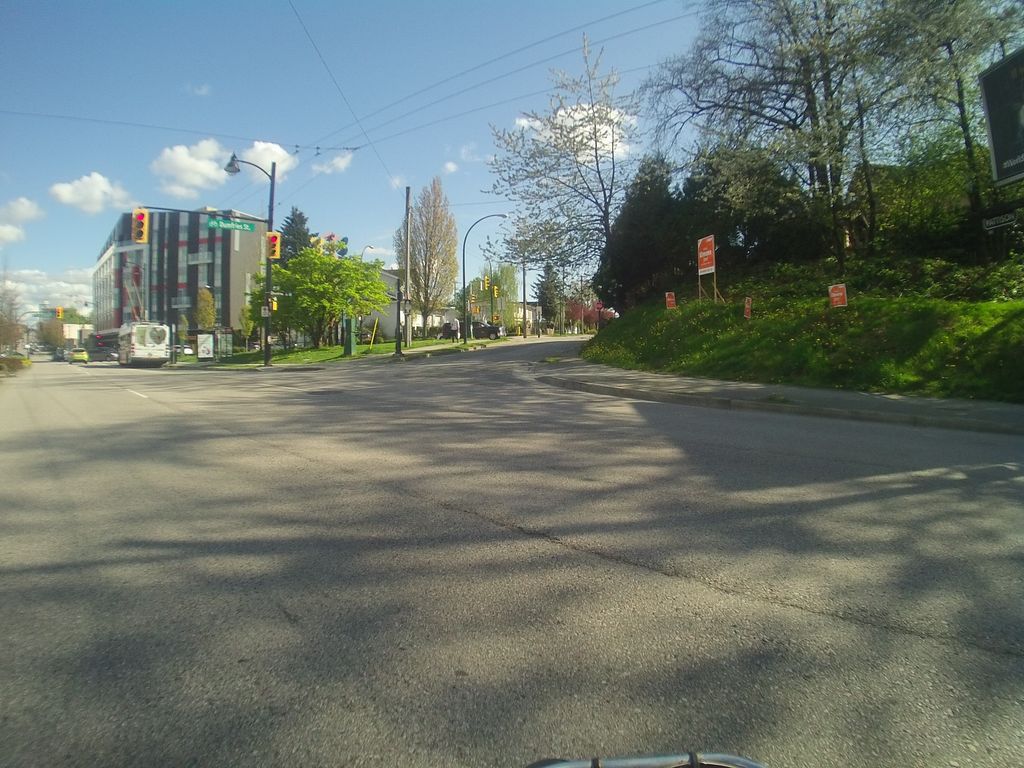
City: vancouver